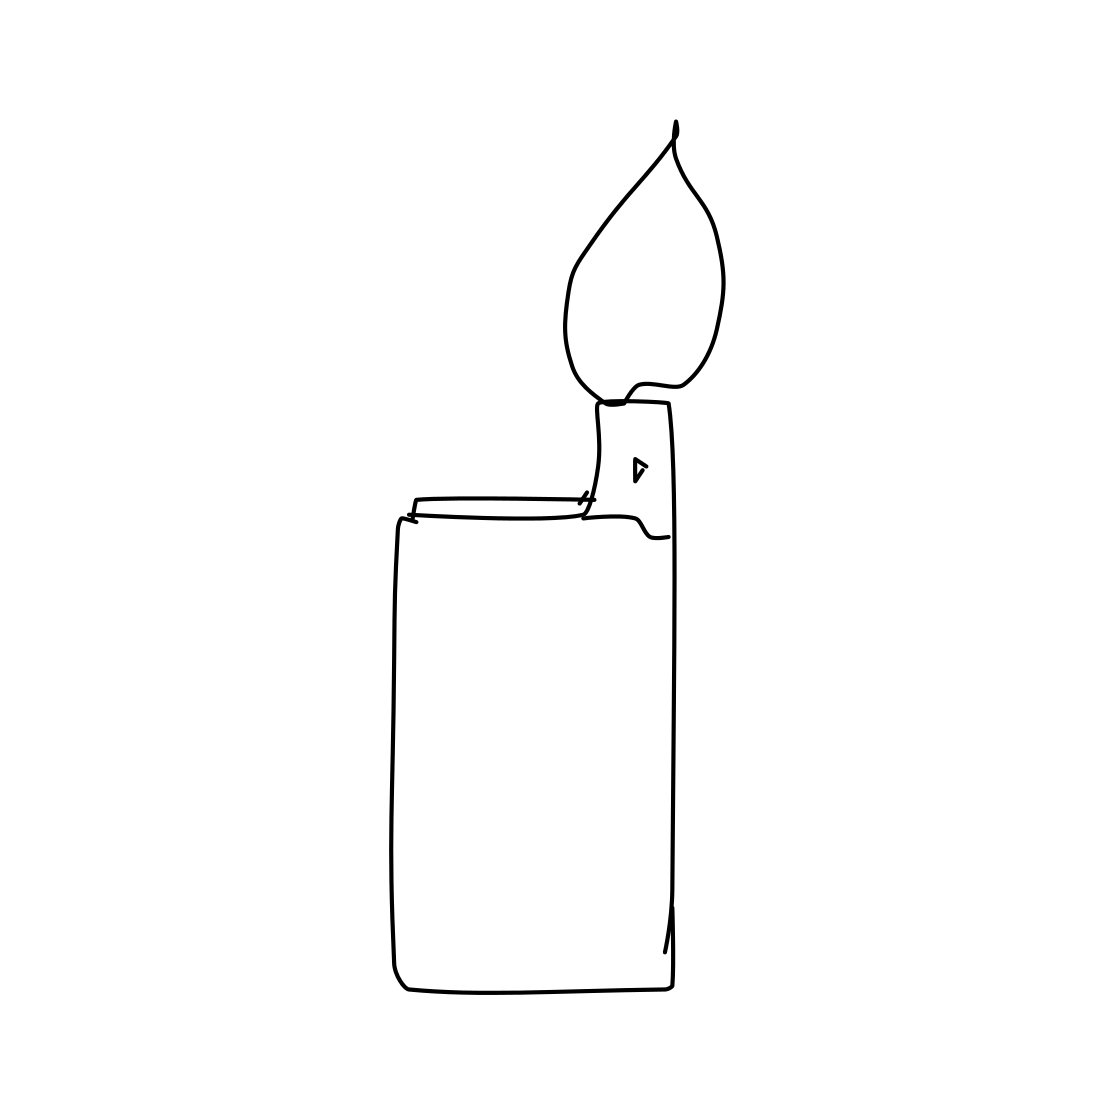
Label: lighter